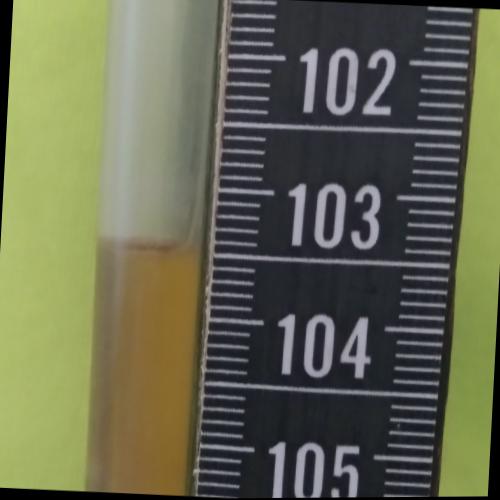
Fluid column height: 103.5 cm